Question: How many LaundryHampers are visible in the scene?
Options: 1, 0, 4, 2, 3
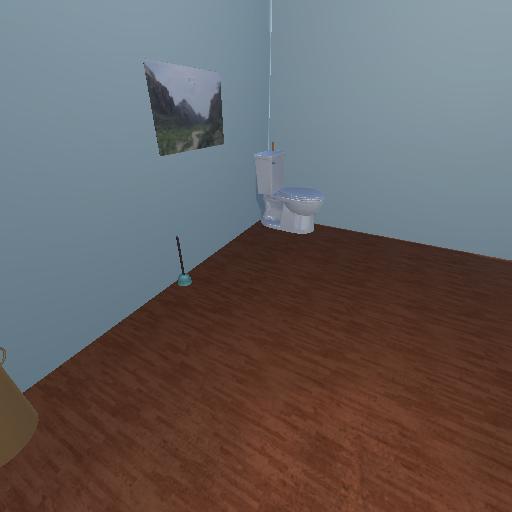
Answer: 1